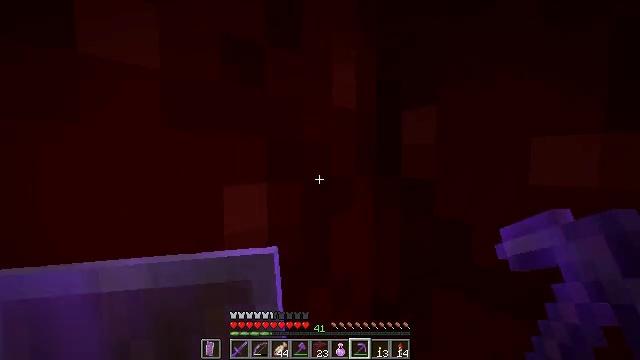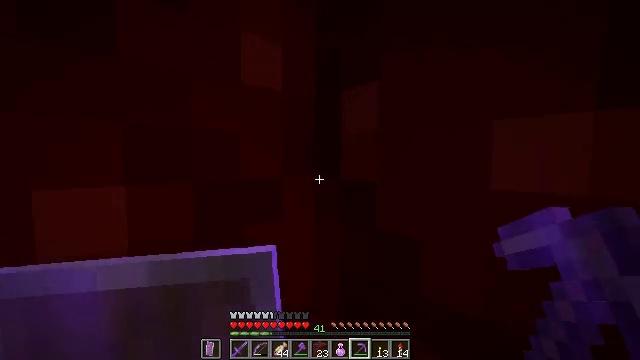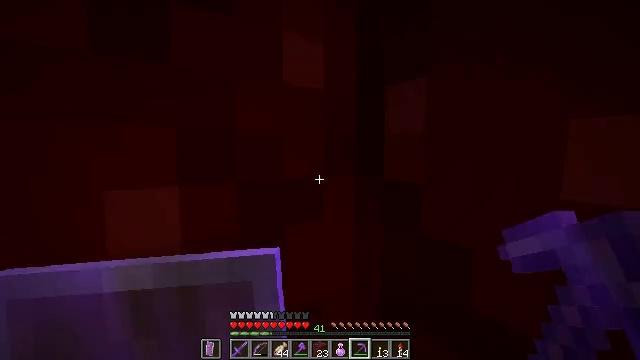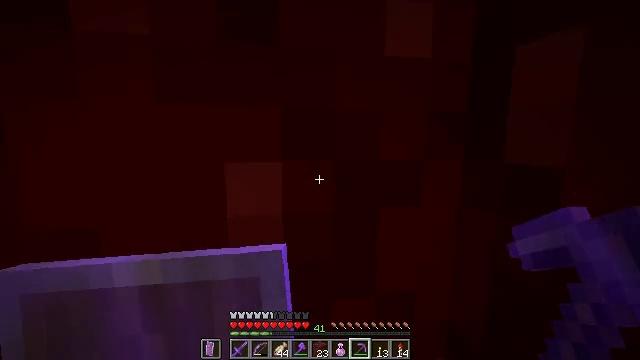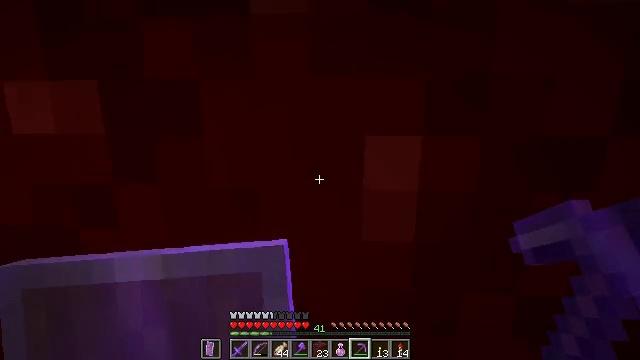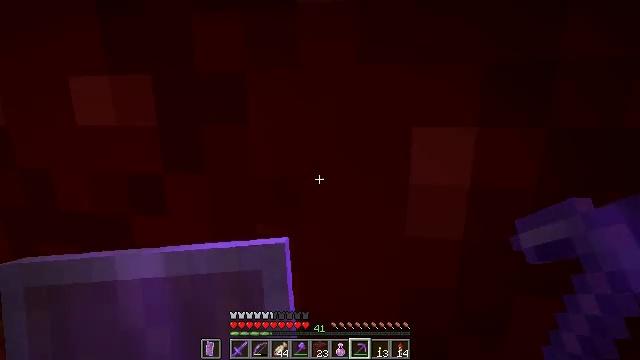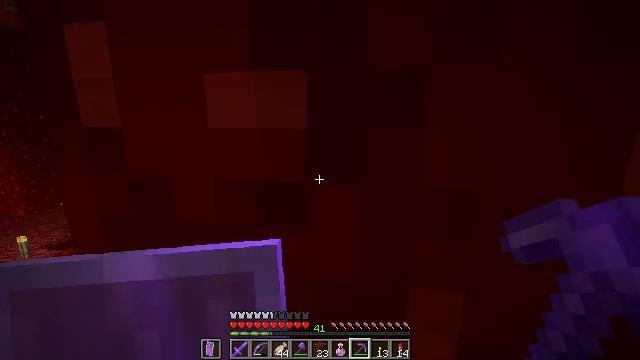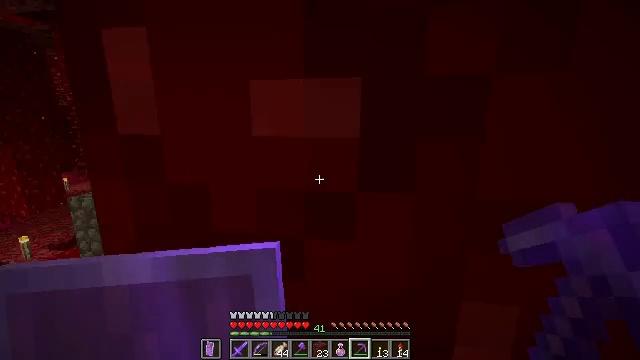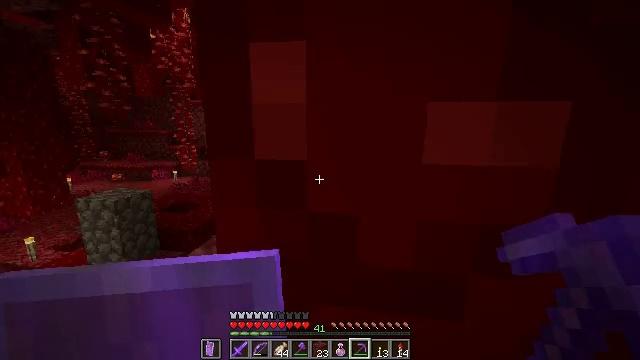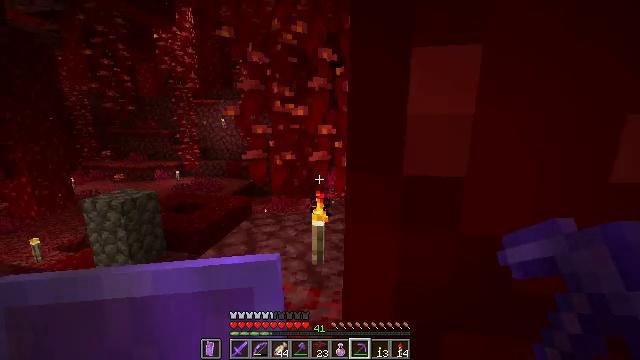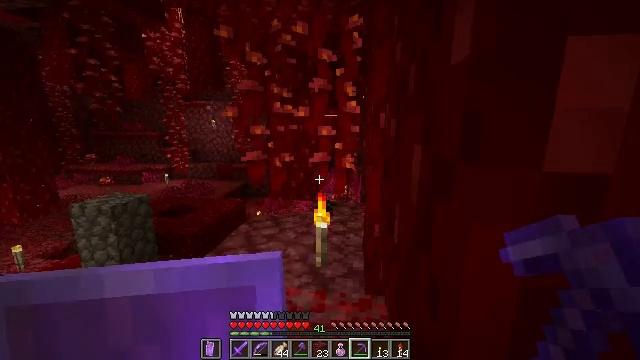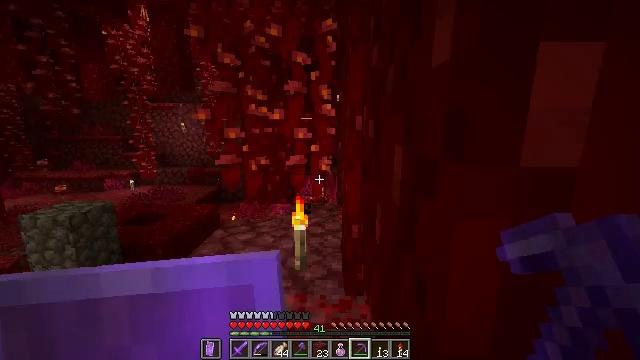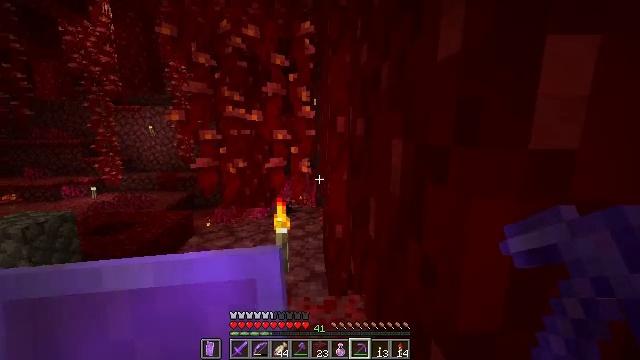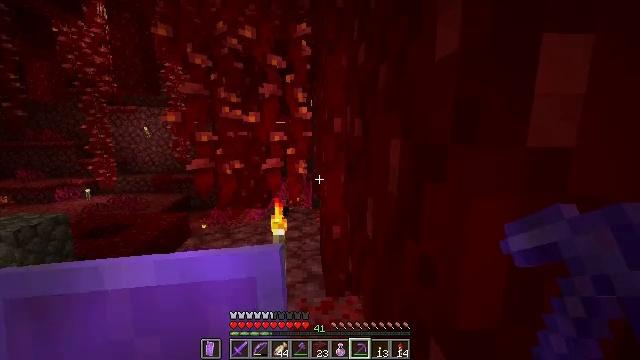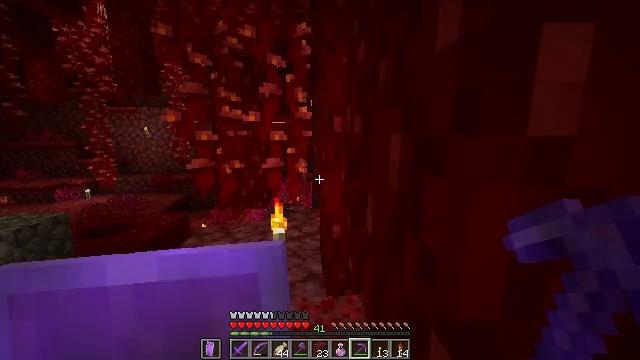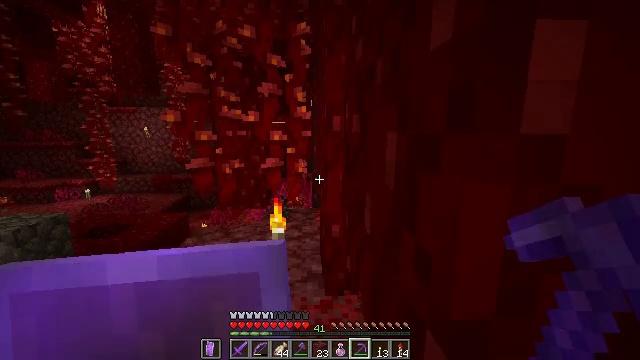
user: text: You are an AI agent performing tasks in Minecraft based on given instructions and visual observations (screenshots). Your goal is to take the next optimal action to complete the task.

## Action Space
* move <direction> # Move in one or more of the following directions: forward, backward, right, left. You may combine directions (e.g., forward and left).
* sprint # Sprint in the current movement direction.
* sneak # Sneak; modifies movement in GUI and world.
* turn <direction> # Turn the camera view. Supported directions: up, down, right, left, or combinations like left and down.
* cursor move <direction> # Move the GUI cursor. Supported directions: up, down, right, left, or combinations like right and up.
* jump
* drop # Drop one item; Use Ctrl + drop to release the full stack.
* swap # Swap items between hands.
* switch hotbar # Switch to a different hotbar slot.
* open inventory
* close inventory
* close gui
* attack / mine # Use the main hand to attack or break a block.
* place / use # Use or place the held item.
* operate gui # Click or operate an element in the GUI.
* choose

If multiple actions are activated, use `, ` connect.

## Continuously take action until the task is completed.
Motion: motion action
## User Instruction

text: Gather crimson stem from a crimson forest.
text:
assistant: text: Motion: move forward
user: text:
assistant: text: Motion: move forward, turn left and down
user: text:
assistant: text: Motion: move forward and move left, turn left and down
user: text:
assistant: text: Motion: move forward and move left, turn left and down
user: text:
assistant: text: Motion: move forward and move left, turn left
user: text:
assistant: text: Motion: move forward and move left
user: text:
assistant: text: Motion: move forward and move left
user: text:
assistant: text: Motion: move forward and move left
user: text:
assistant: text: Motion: move forward
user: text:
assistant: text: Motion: move forward, turn right
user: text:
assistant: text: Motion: move forward, turn right
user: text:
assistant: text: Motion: move forward, turn right
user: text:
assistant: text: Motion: move forward
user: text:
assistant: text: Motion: move forward
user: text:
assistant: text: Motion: move forward
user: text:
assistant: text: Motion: move forward
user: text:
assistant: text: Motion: move forward
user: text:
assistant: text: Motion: move forward
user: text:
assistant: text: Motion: move forward
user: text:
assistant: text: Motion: move forward
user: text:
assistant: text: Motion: move forward and move left
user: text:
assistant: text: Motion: move forward and move left
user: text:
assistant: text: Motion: move forward and move left
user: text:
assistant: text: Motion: move forward and move left
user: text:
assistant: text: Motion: move forward and move left, turn right
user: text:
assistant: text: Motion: move forward and move left, turn right
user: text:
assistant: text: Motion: move forward and move left, turn right
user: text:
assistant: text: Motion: move forward
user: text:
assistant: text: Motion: move forward
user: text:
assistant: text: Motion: move forward